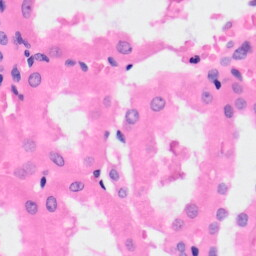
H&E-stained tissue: Kidney